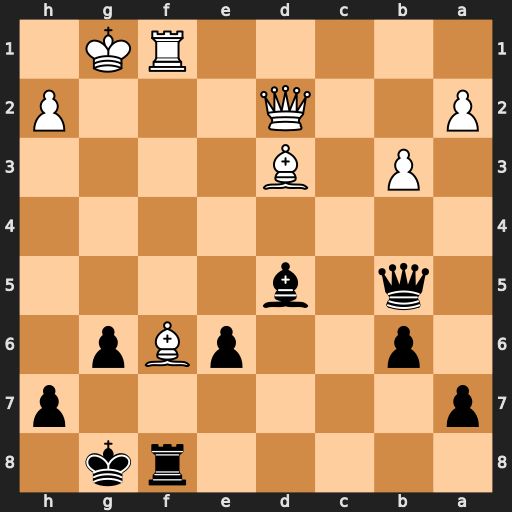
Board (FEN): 5rk1/p6p/1p2pBp1/1q1b4/8/1P1B4/P2Q3P/5RK1
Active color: b
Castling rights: -
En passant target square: -
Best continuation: Qc5+ Rf2 Rxf6